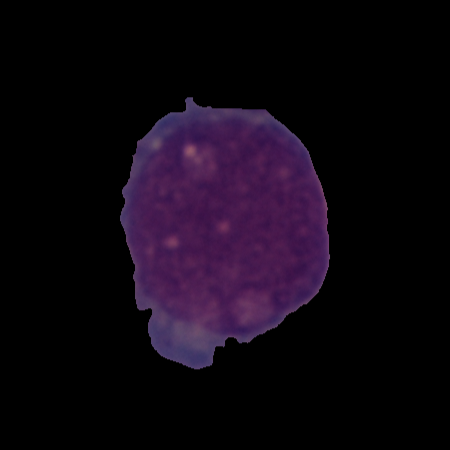
Label: cancer